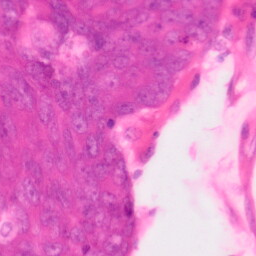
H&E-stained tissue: Colon